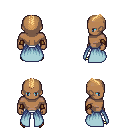
a pixel art fantasy rpg character, male body template, human, dark skin, overskirt, white pants, light blonde short mohawk hairstyle, cloth bracers, gold boots, four views (front, back, left, right), 2x2 character sprite sheet, small pixel art, hard edges, no anti-aliasing